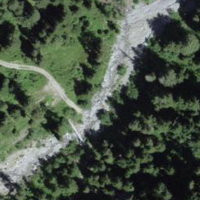
EUNIS habitat code: 43
Species observed at this site:
Cypripedium calceolus
Rubus saxatilis